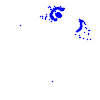
Particle: electron